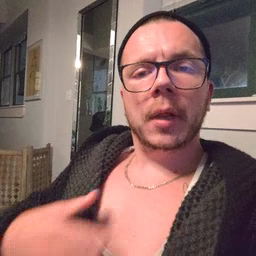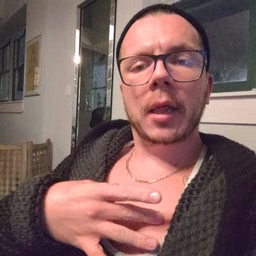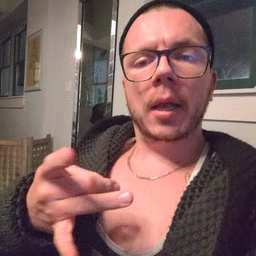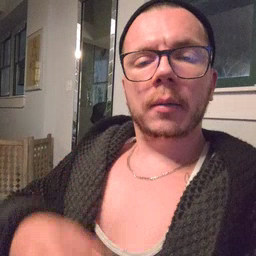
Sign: like